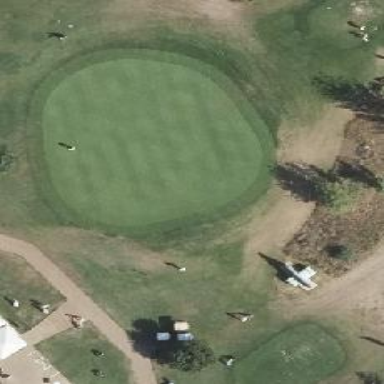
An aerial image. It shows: Golf green.